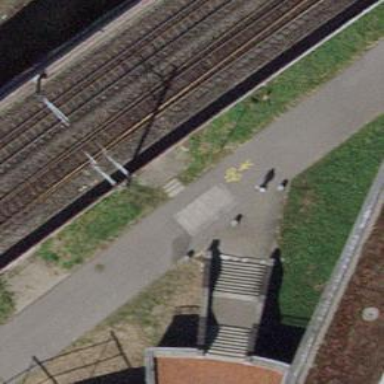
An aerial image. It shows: Bollard barrier.